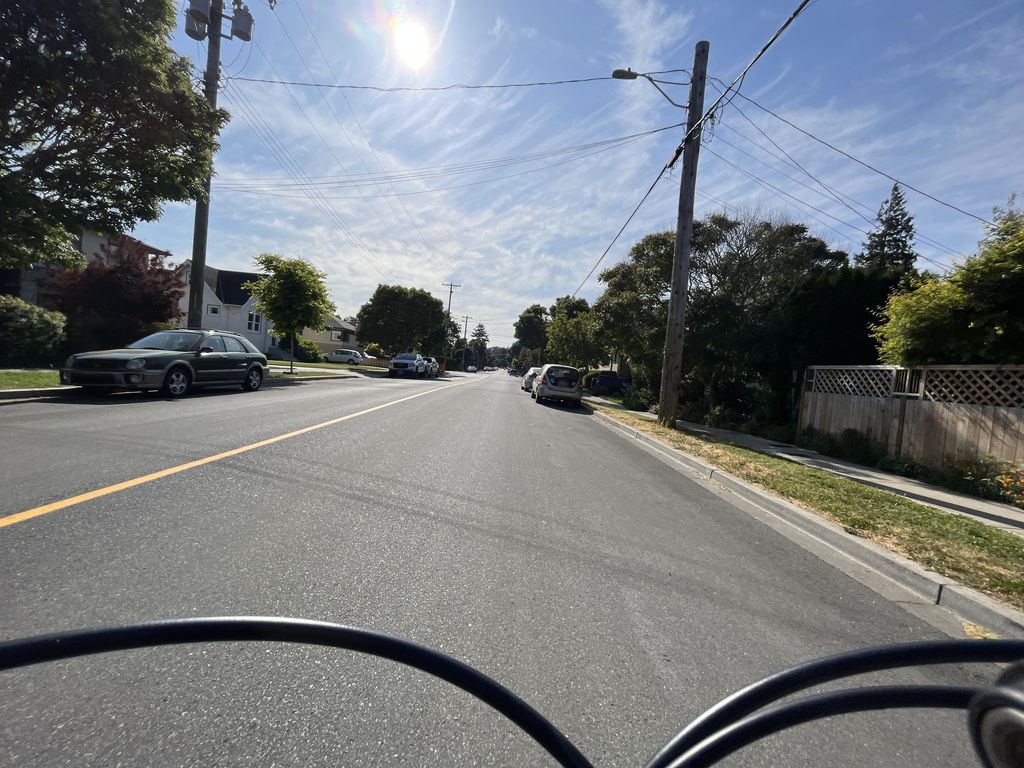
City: victoria